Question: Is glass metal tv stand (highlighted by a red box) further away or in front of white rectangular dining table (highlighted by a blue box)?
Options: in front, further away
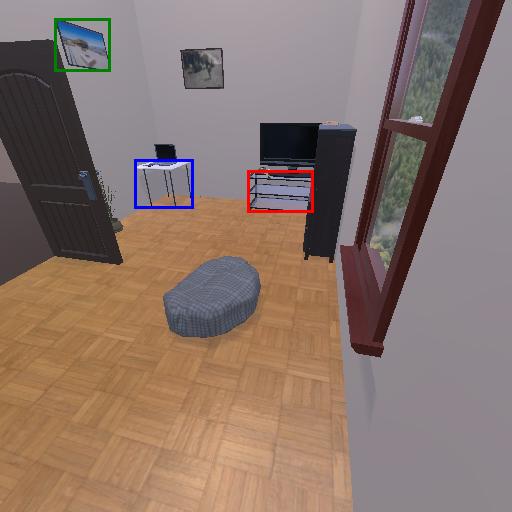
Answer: in front